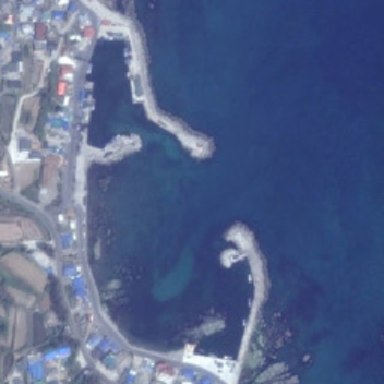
An empty port is near many buildings .